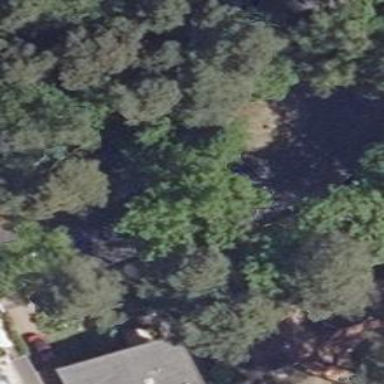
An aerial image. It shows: Single tag "natural: tree."